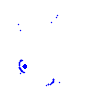
Particle: pion